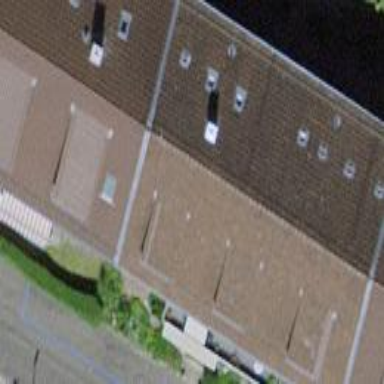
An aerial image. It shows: Hipped roof on residential building.